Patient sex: M
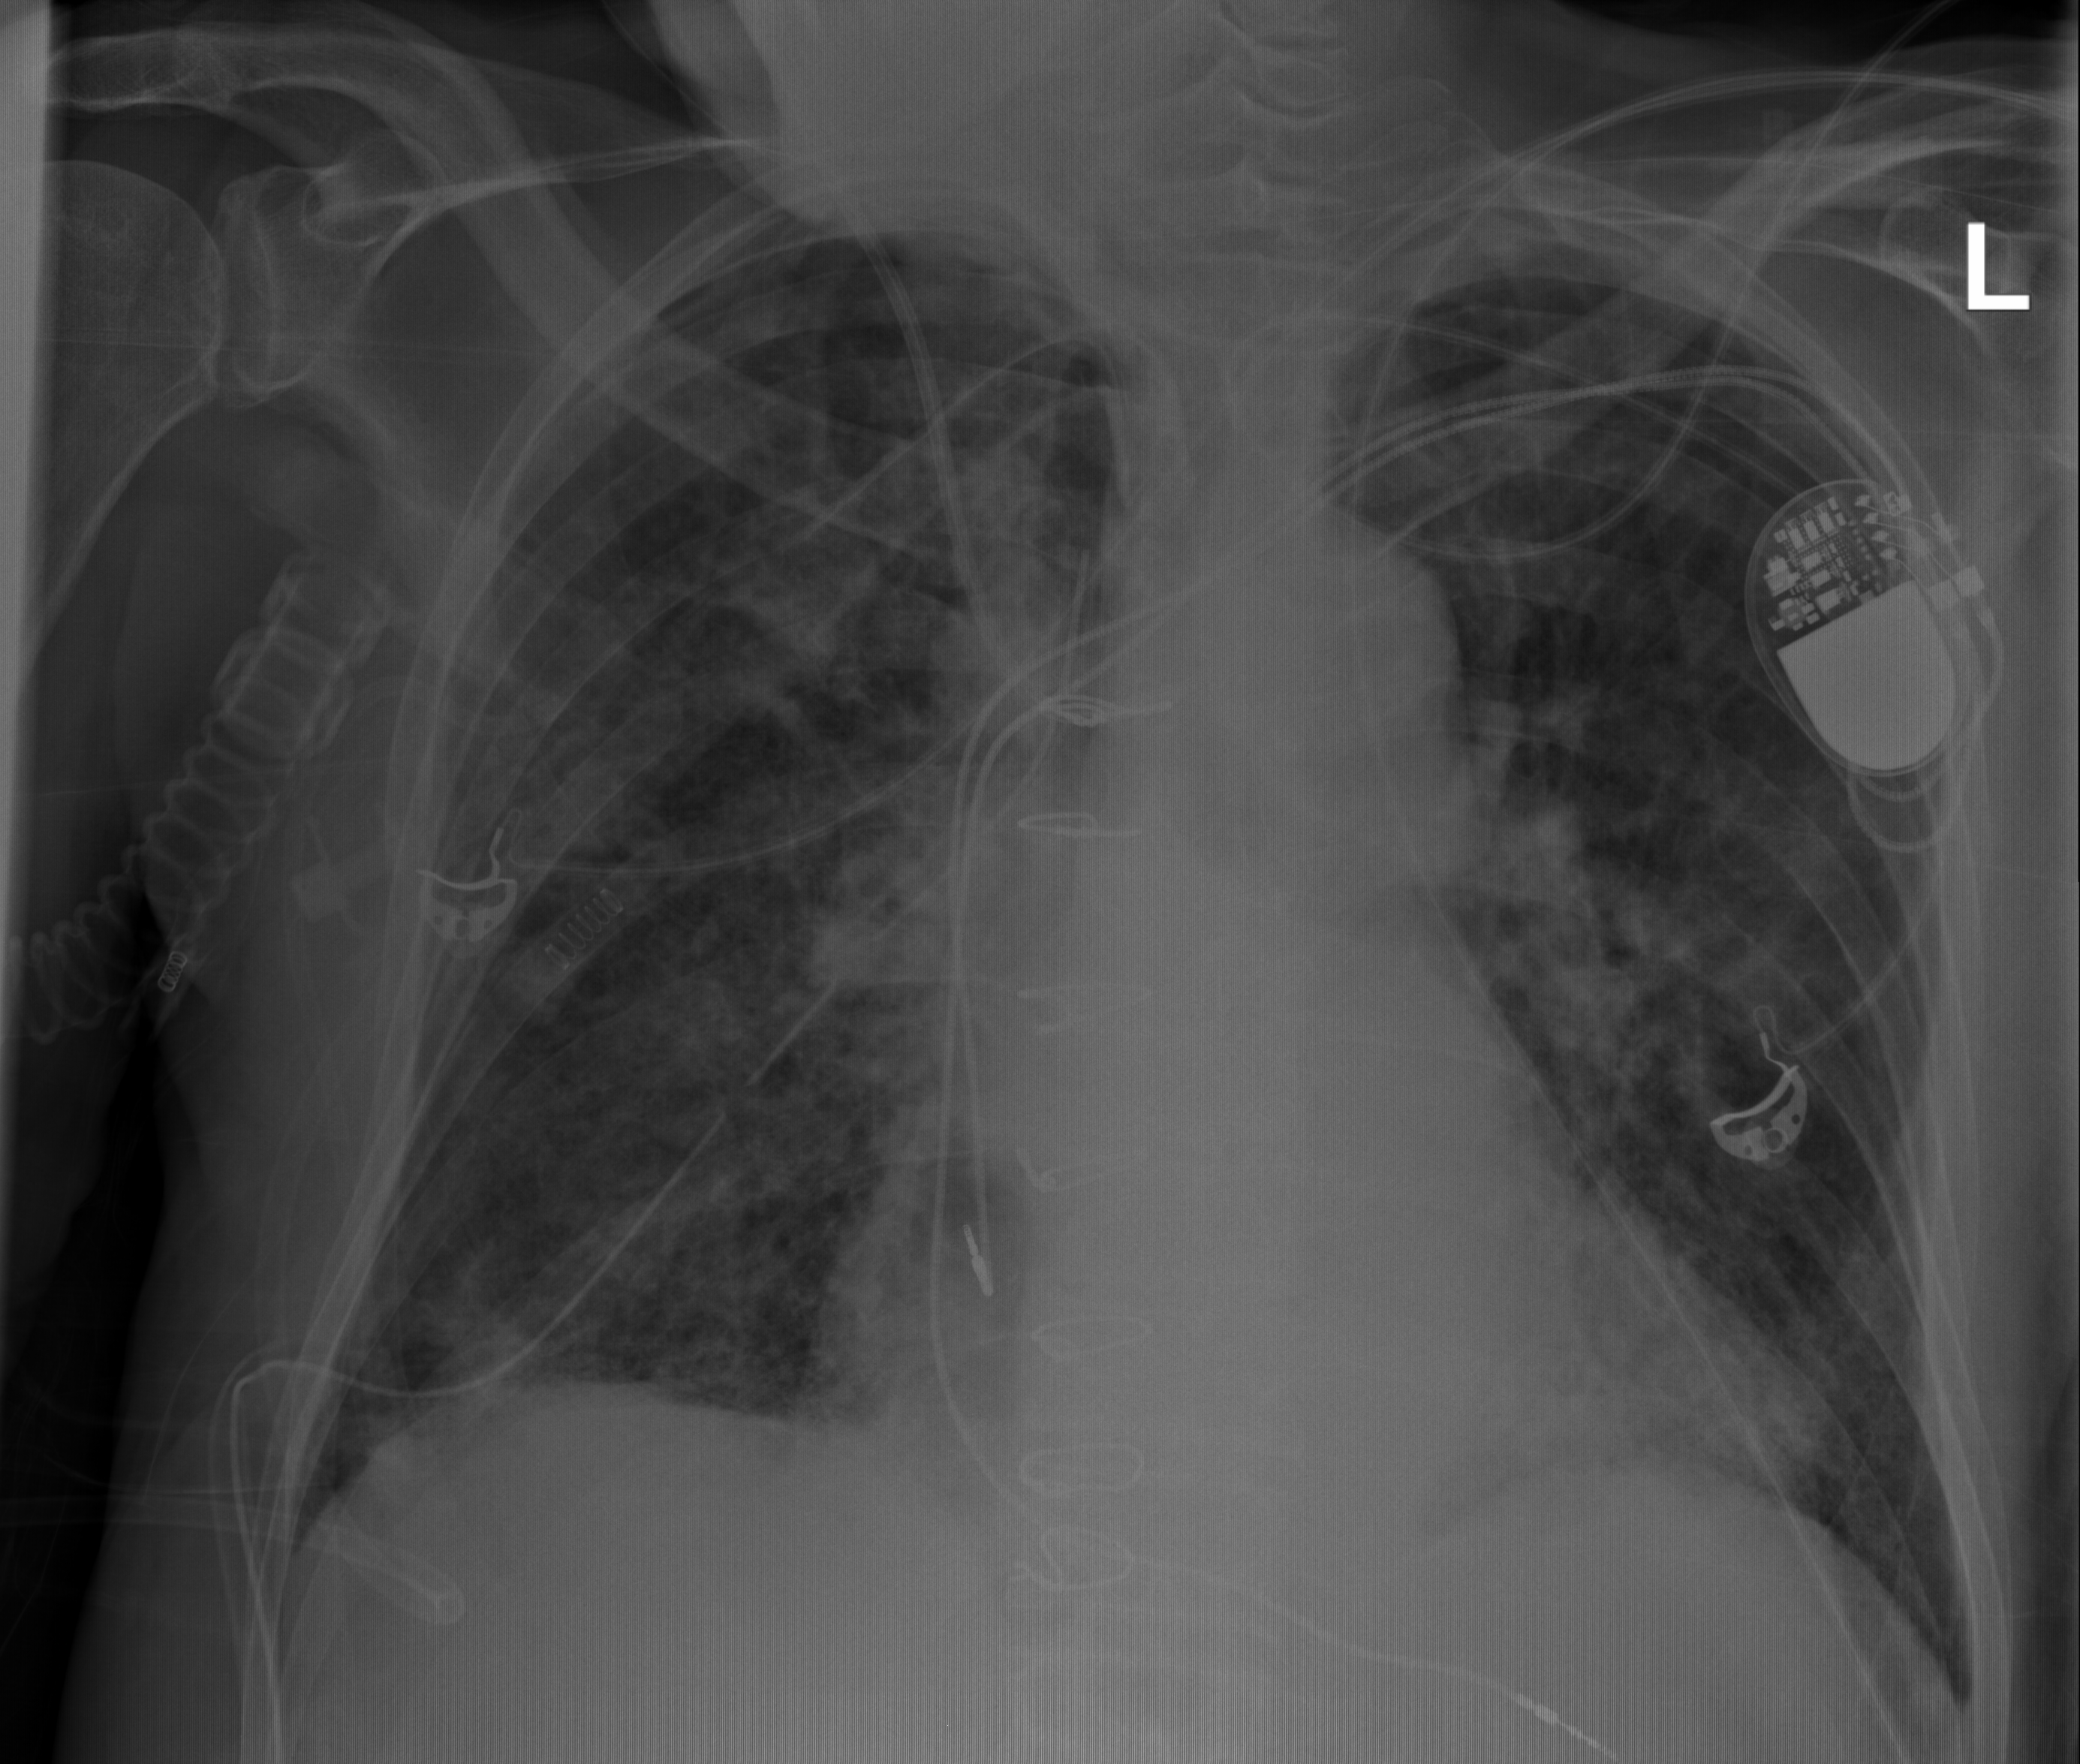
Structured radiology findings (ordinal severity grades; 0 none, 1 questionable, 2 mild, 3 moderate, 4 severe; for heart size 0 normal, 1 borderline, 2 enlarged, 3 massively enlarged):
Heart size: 2
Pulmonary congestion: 2
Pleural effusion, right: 0
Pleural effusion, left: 0
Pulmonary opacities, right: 2
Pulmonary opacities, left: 2
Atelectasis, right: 2
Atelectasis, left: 2